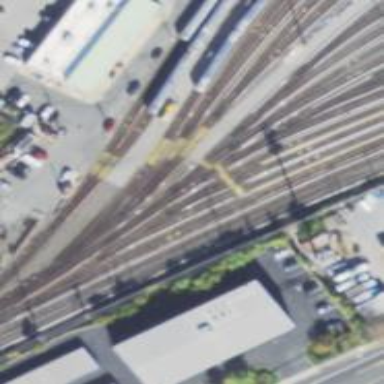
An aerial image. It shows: Electrified rail yard for railway service.